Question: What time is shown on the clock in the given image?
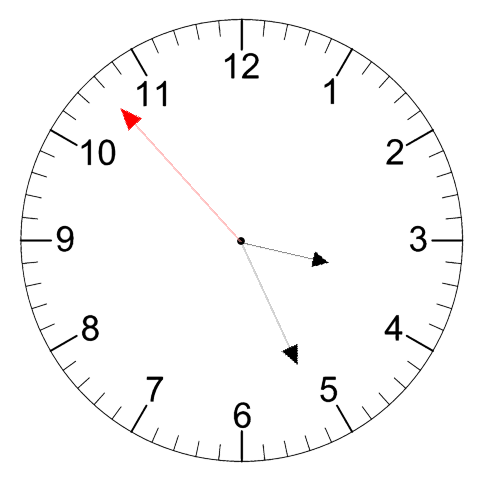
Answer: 03:25:53